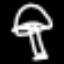
Label: mushroom